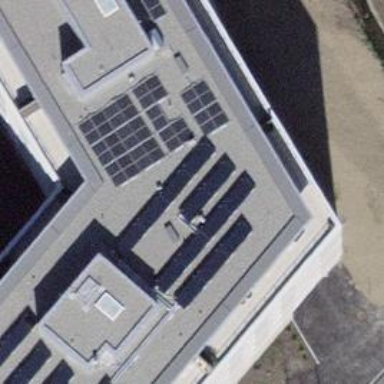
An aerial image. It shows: Solar power generator utilizing photovoltaic technology with solar photovoltaic panels.